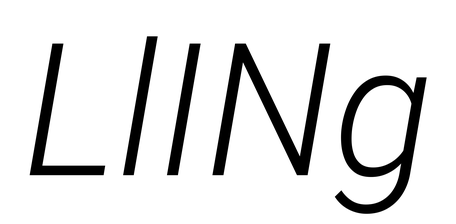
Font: Roboto-Italic_Light_Italic